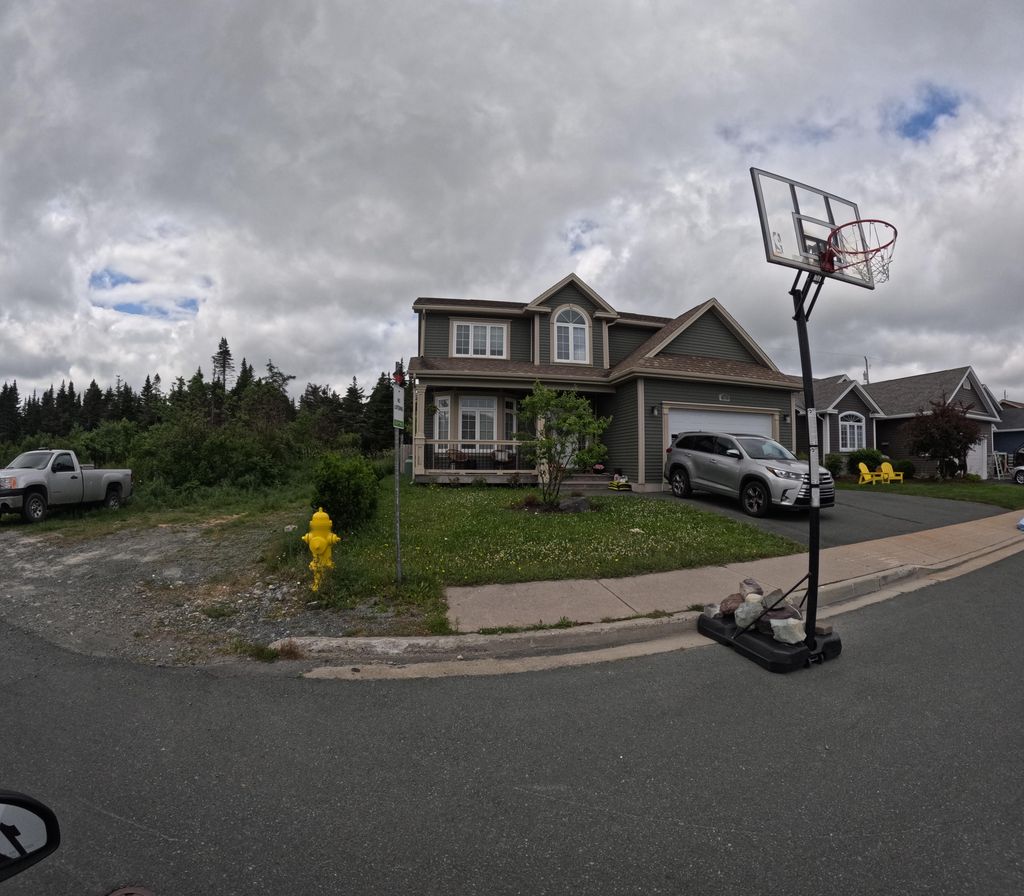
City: st_johns